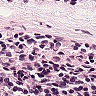
Metastatic tissue present: no